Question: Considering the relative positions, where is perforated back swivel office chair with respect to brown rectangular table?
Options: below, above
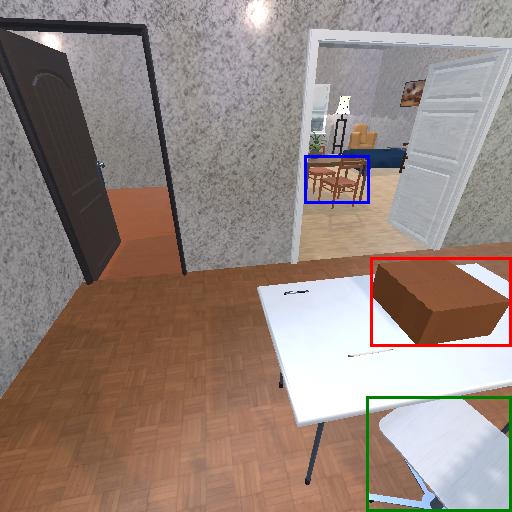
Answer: below